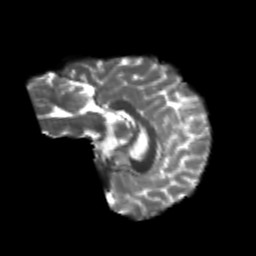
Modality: T2w
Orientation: sagittal
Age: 19
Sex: female
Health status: healthy
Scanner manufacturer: philips
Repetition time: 7.391 s
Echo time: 0.08599 s